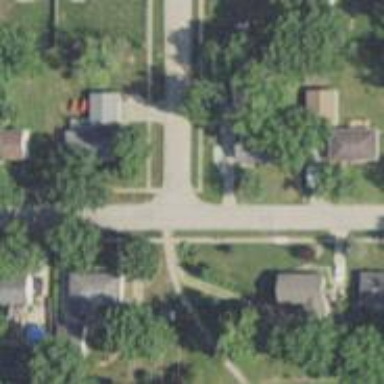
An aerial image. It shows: Unmarked crossing on footway.